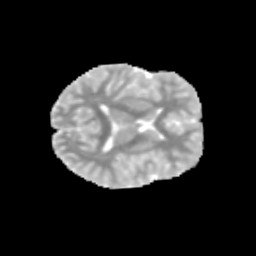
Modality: MD
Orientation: axial
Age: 10
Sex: male
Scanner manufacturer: siemens
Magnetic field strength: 3 T
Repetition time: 3.8 s
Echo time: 0.07 s